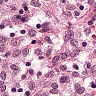
Metastatic tissue present: no